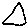
Label: triangle